Question: I learned Promela and Spin, but when I try verifying the model, these lines
are returned to me.

What do they mean?
Thanks
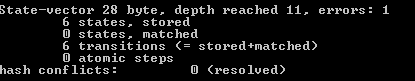
Answer: That means that you ran a Spin verification and your verification identified an error. Your next step is to determine how the error occurred. You do that by generating and examining the 'trail file'.
If you performed your verification as:
'''
$ spin -a model.pml
$ gcc -o pan pan.c
$ ./pan
'''
then examine the trail using the model.pml file with:
'''
$ spin -p -t model.pml
'''